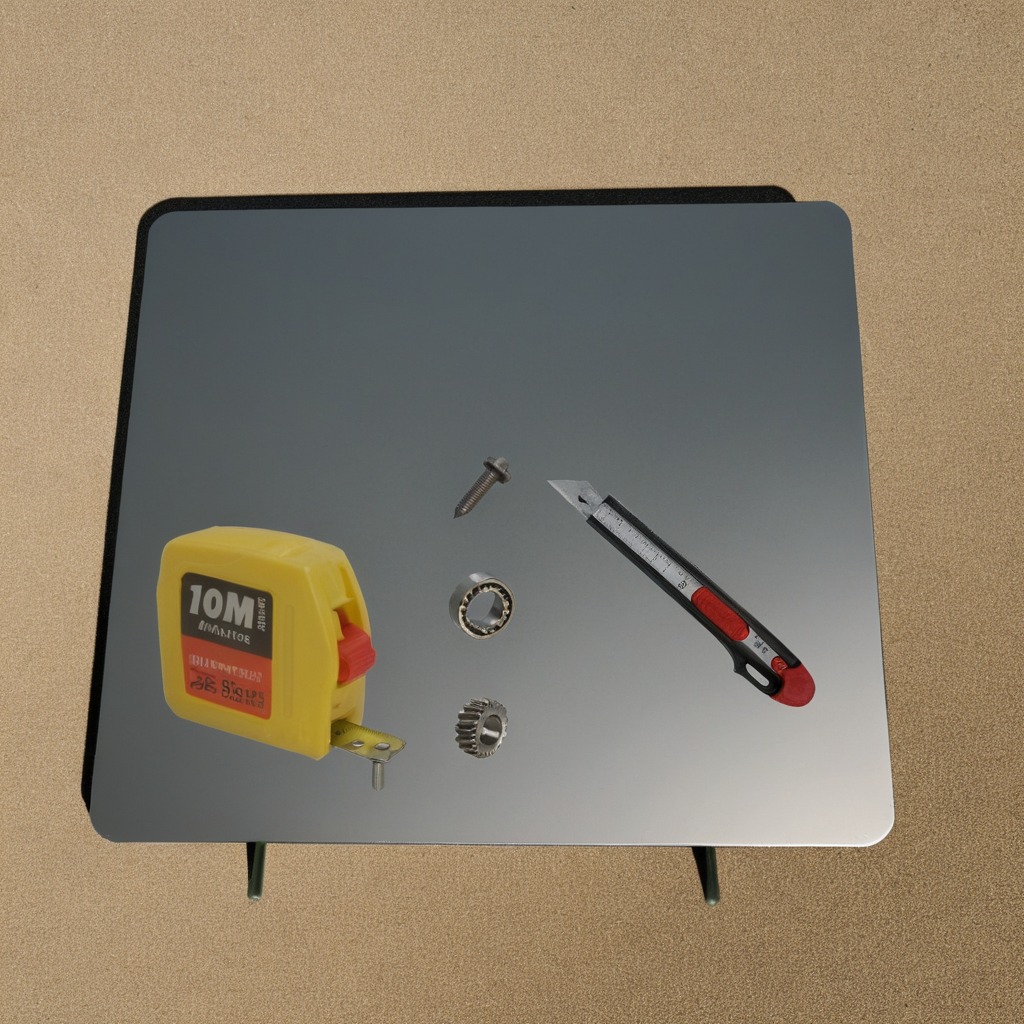
A metal ball bearing, a steel gear with teeth, a utility knife, a measuring tape, and a metal machine screw are lying on the table.